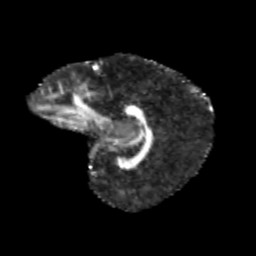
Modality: FA
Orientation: sagittal
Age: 10
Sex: female
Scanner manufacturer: siemens
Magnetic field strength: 3 T
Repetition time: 3.8 s
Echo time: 0.07 s